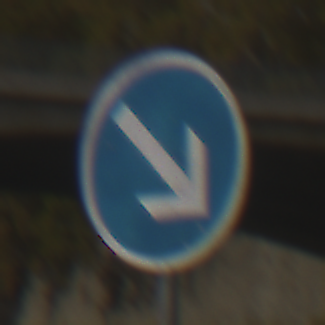
Verkehrszeichen: VorgeschriebeneVorbeifahrtRechts
Umgebung: Outdoor, Suburban
Tageszeit: MorningAfternoon
Wetter: PartlyCloudy
Licht: Natural
Jahreszeit: NotSpecified
Kontrast: HighContrast